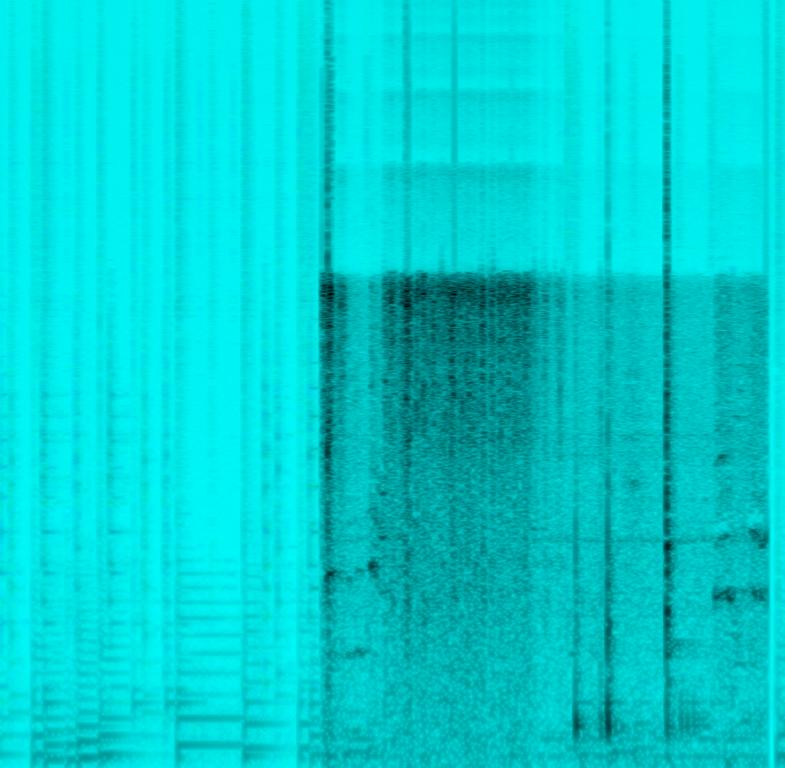
The low quality recording features a plucked melody and groovy bass playing in the background and shimmering shakers and kids talking sound in the front. The recording is very noisy, as it was probably recorded with an old phone. It gives off happy and fun vibes.